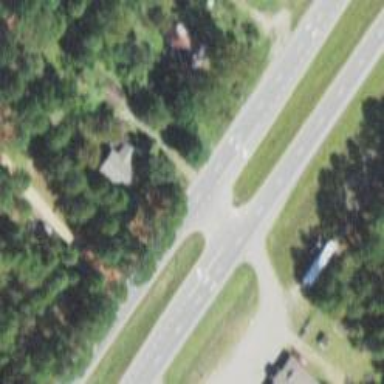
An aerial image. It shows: Trunk link road with asphalt surface.